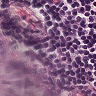
Metastatic tissue present: yes